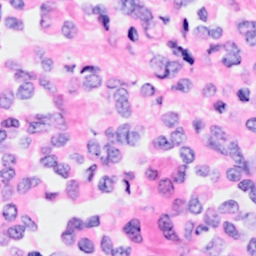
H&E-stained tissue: Breast